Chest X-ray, PA view. Patient: 59 years old, sex F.
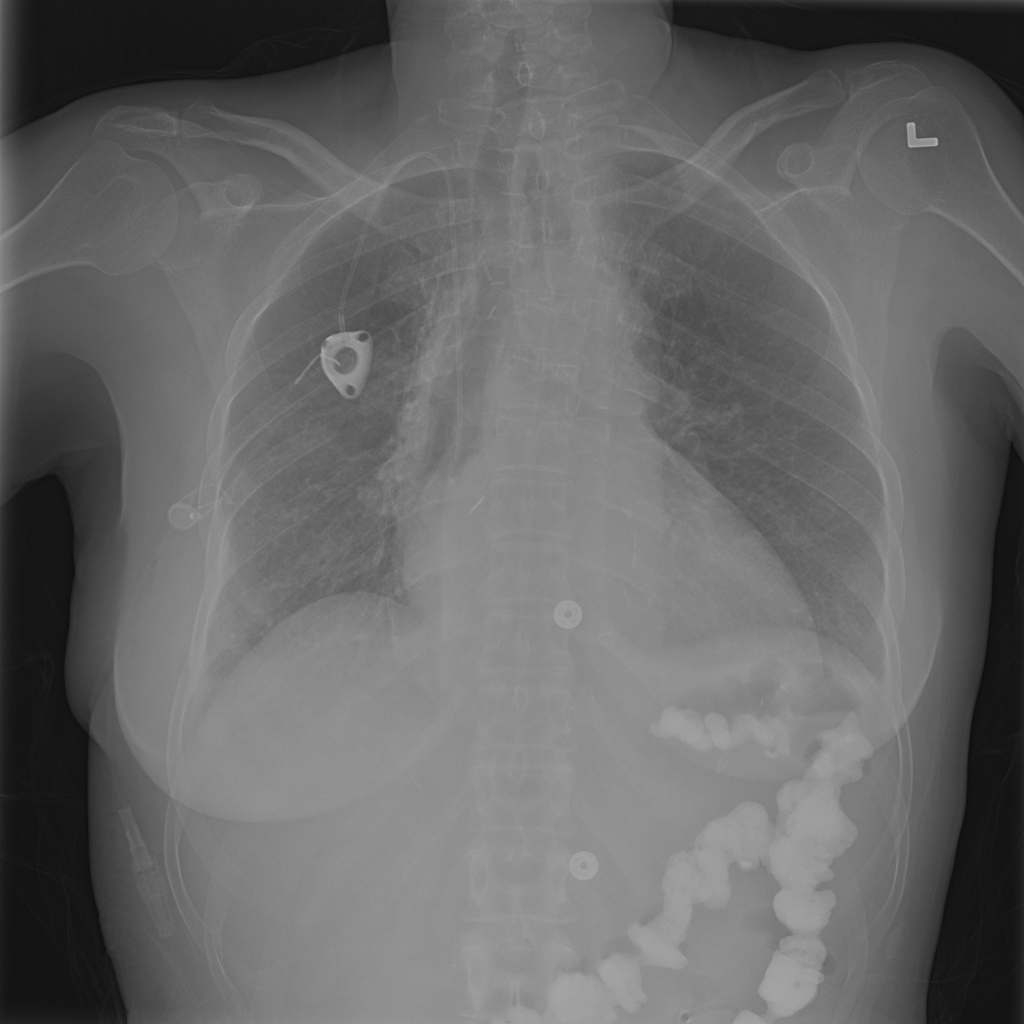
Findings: Effusion